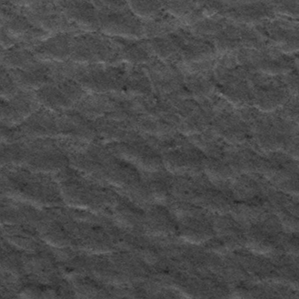
Label: frost